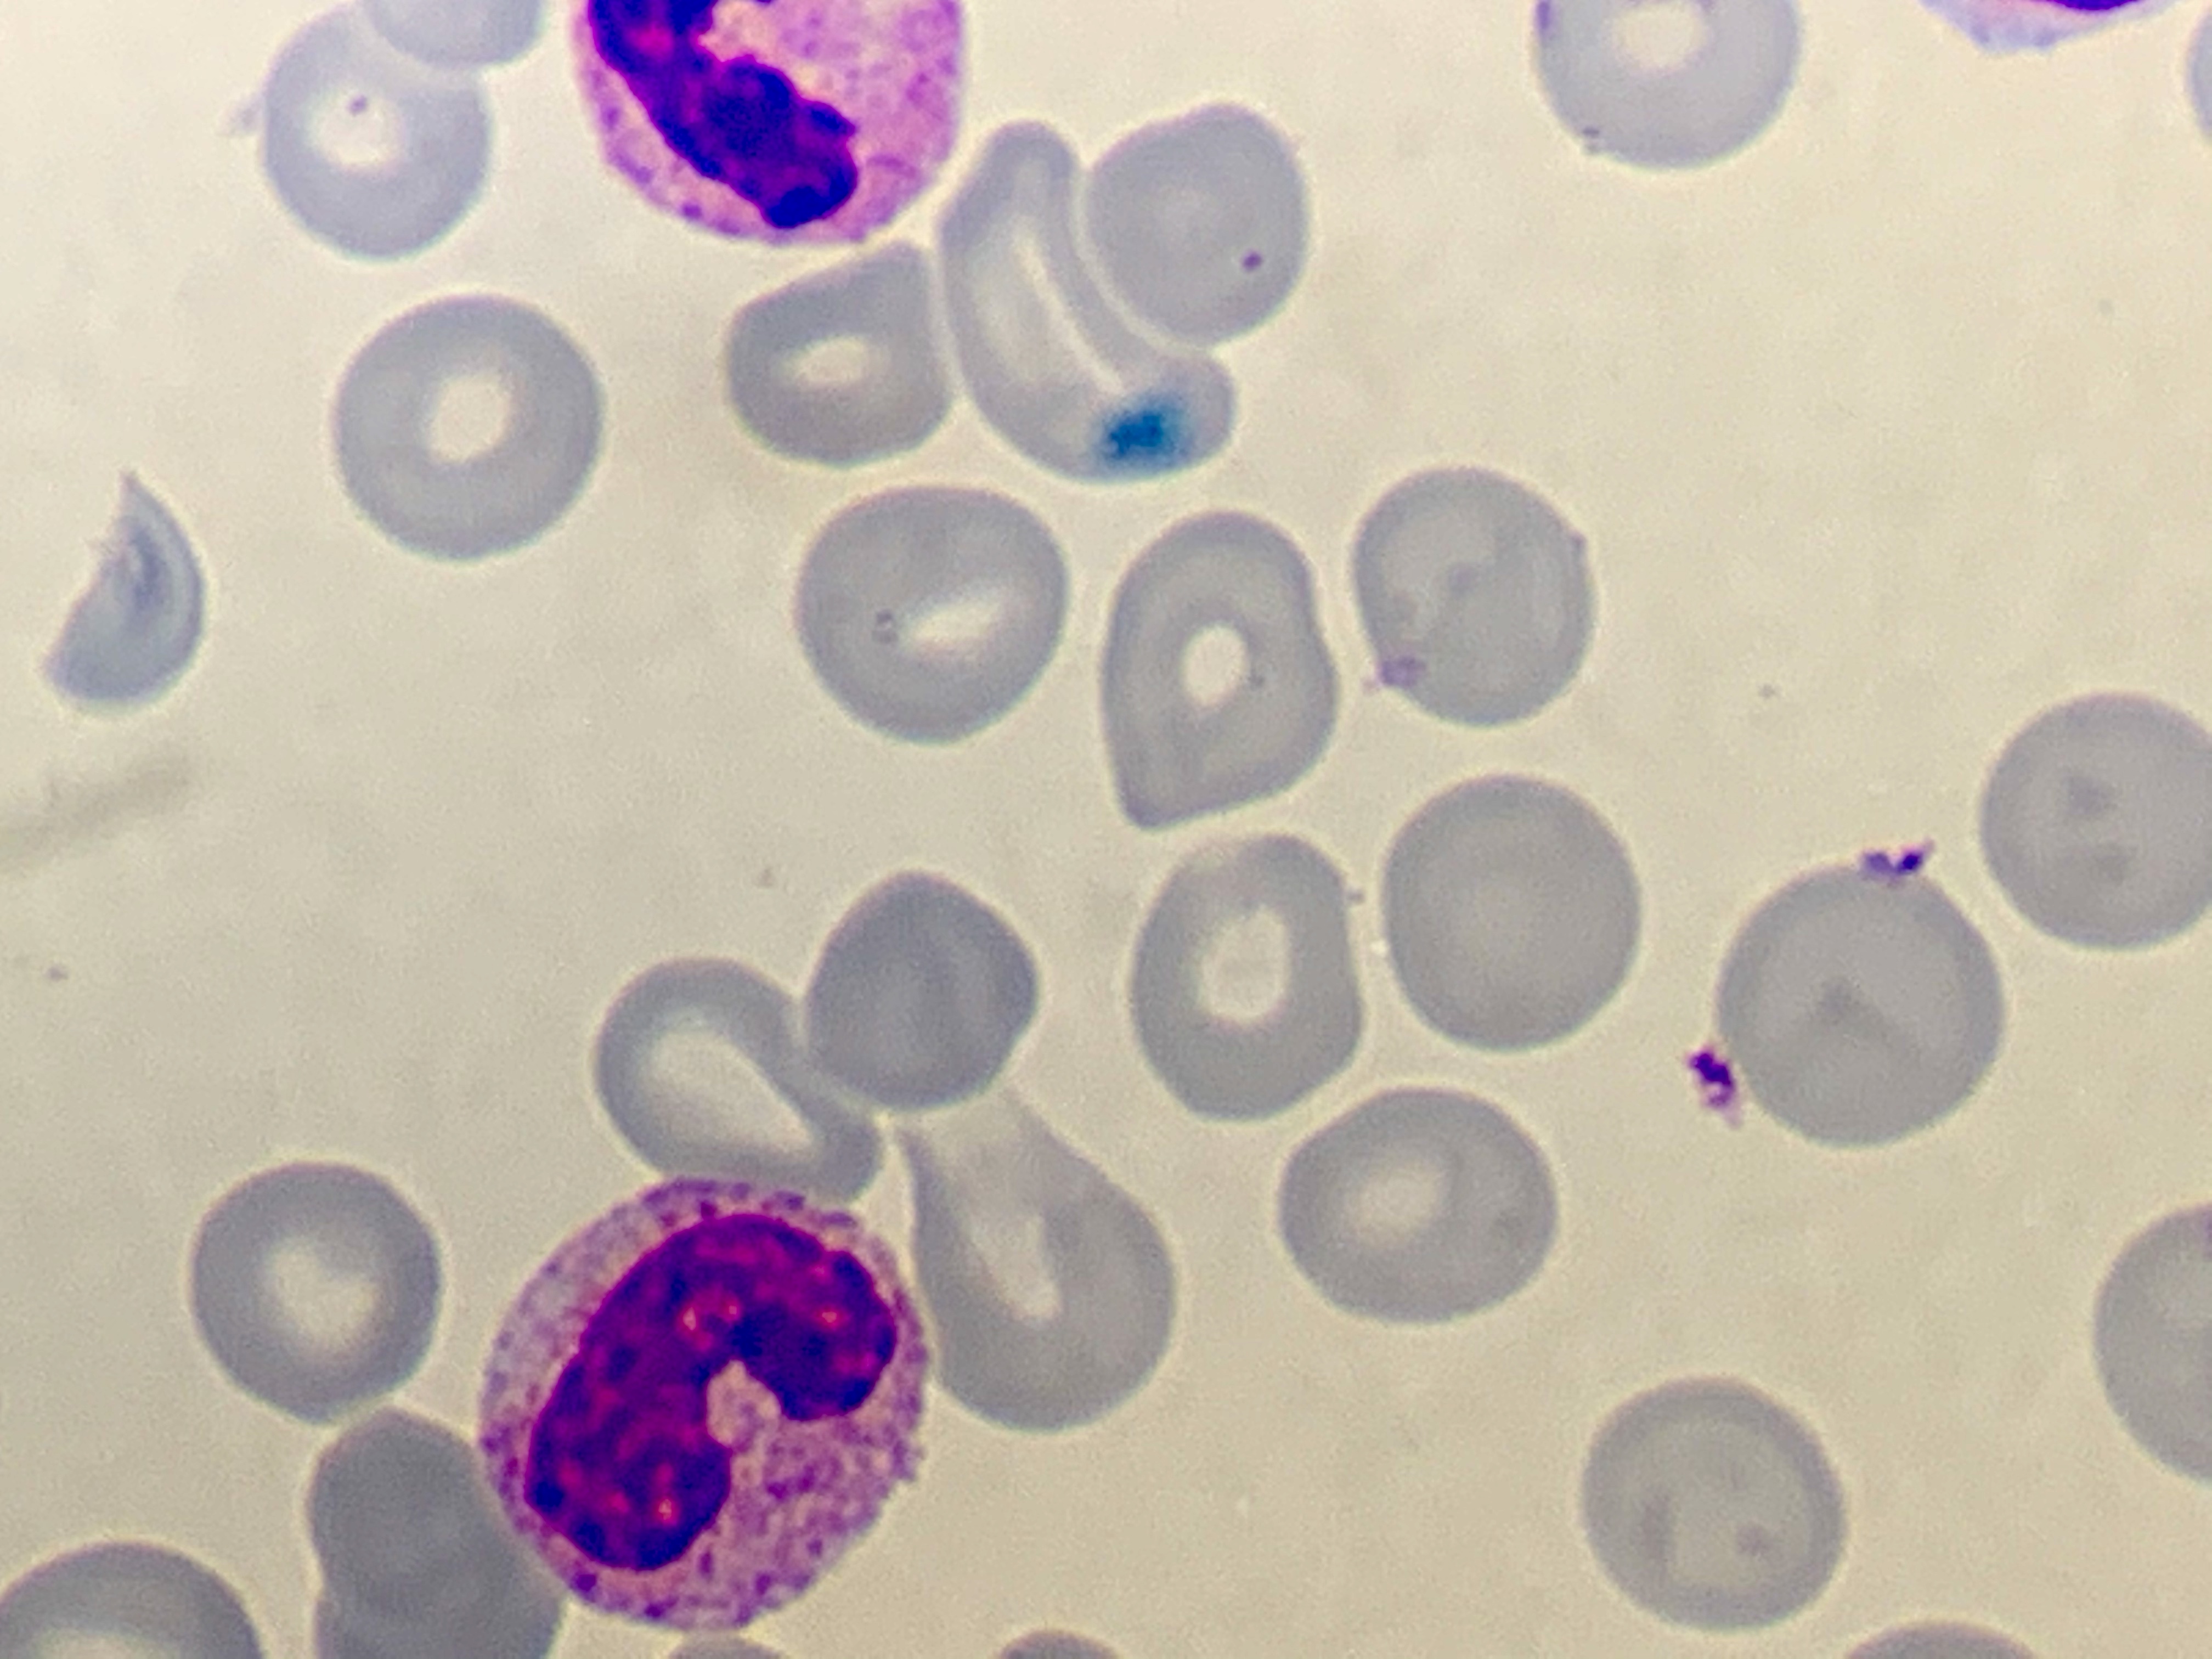
Cell type: BAND CELLS